Question: I'm creating a custom header for my 'UITableViewController'. The header that I'm creating is appearing underneath the current header and not replacing it. How do I change this so the default will be replaced or at least position my new header on top not underneath?
'''
@interface RootViewController : UITableViewController <UITableViewDelegate, UITableViewDataSource> {
...
}
@implementation RootViewController
- (CGFloat)tableView:(UITableView *)tableView heightForHeaderInSection:(NSInteger)section{
return 40.0;
}
- (UIView *)tableView:(UITableView *)tableView viewForHeaderInSection:(NSInteger)section{
CGFloat height = [self tableView: tableView heightForHeaderInSection: section];
UIView *header=[[UIView alloc]initWithFrame:CGRectMake(400,-10,300,height)];
header.backgroundColor=[UIColor redColor];
UILabel *headerLabel=[[UILabel alloc]initWithFrame:CGRectMake(0,0,300,30)];
headerLabel.backgroundColor=[UIColor redColor];
headerLabel.shadowColor = [UIColor blackColor];
headerLabel.shadowOffset = CGSizeMake(0,1);
headerLabel.textColor = [UIColor whiteColor];
headerLabel.text=@"Select";
[header addSubview:headerLabel];
[headerLabel release];
return header;
}
'''
The red is my custom and won't replace the blue header.

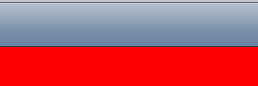
Answer: the "blue header" is a NavigationBar not a tableview header!
select your navigation controller and set TopBar to none if you dont want this blue bar ;o)